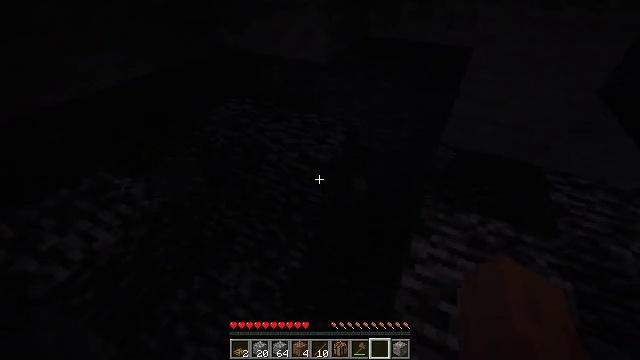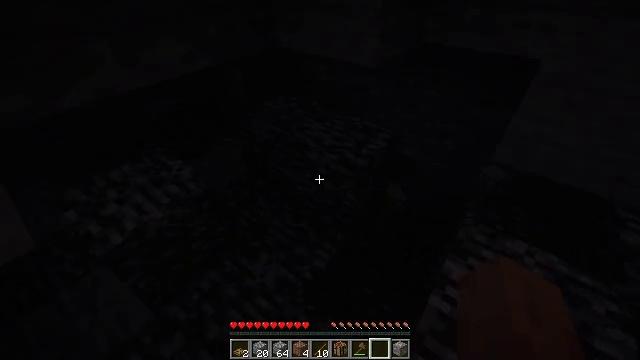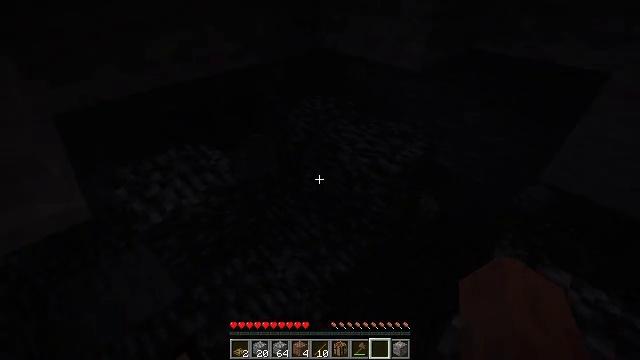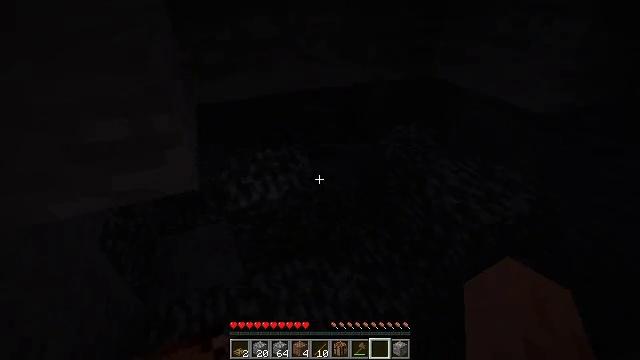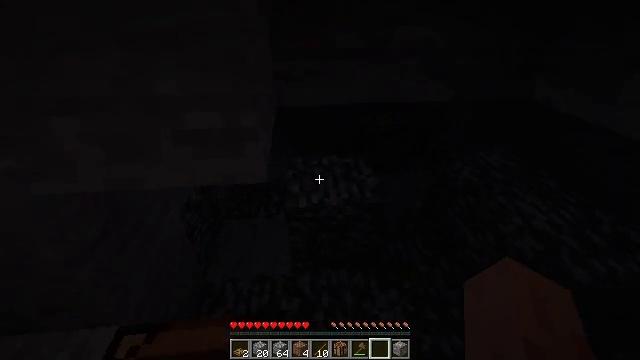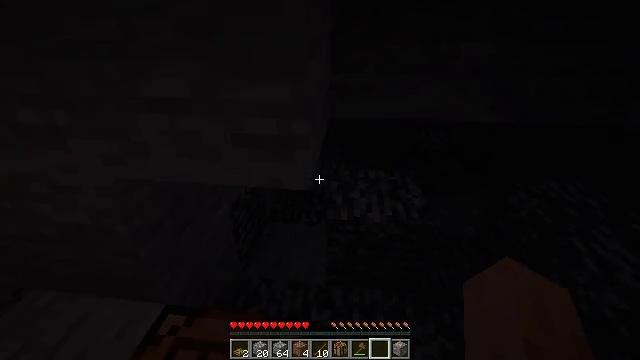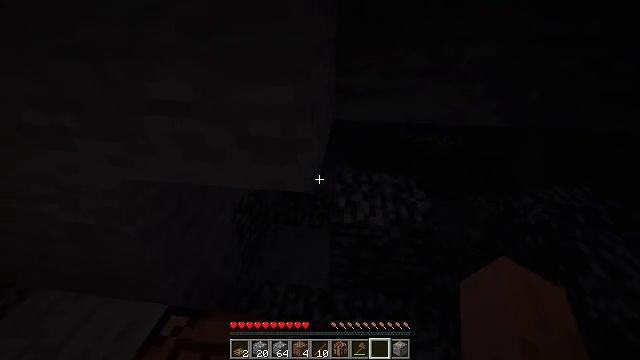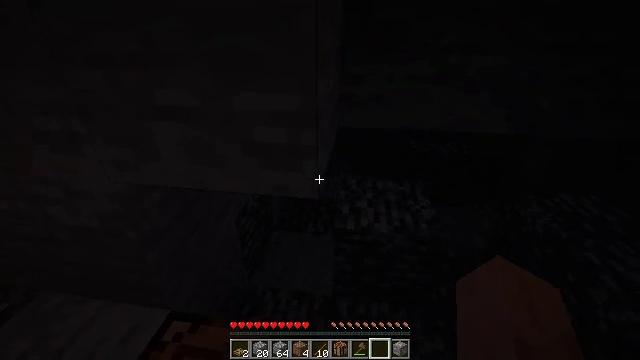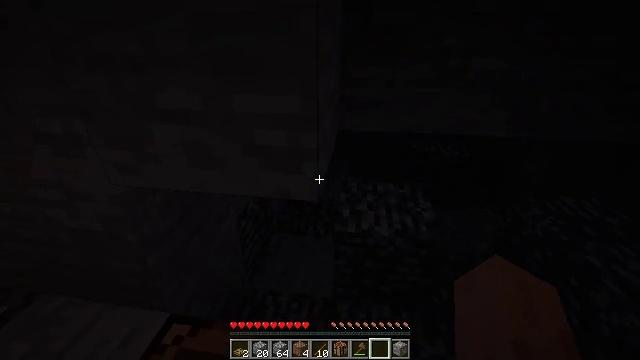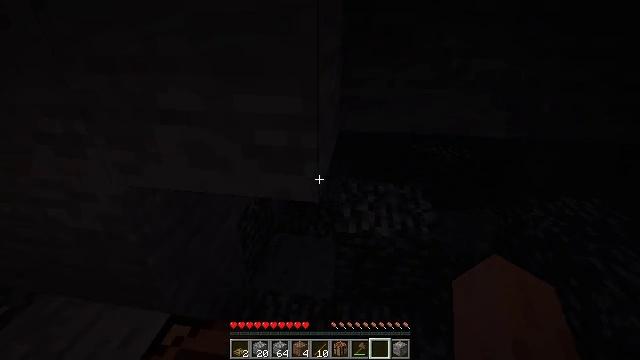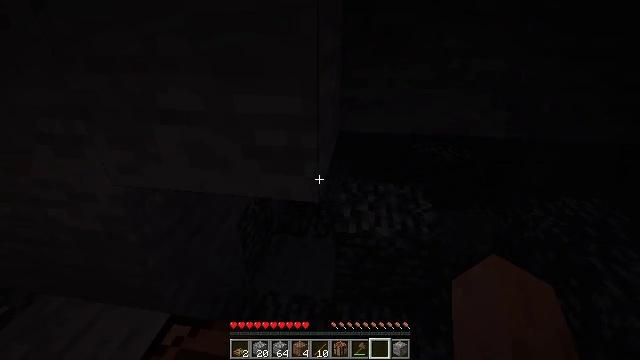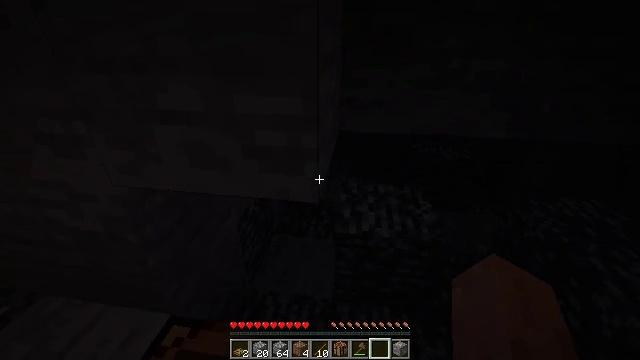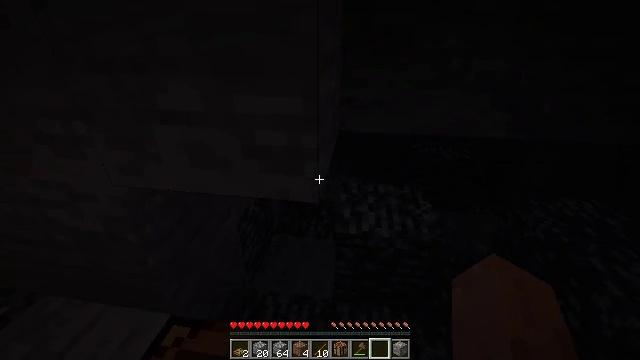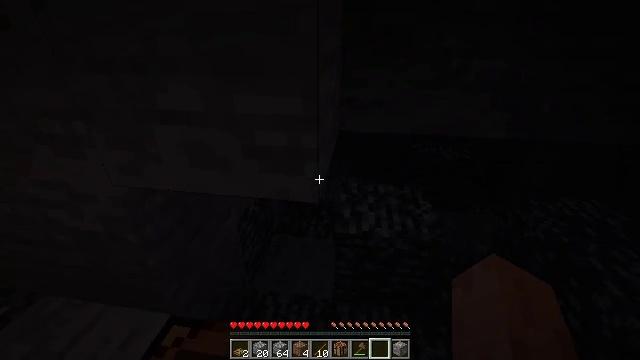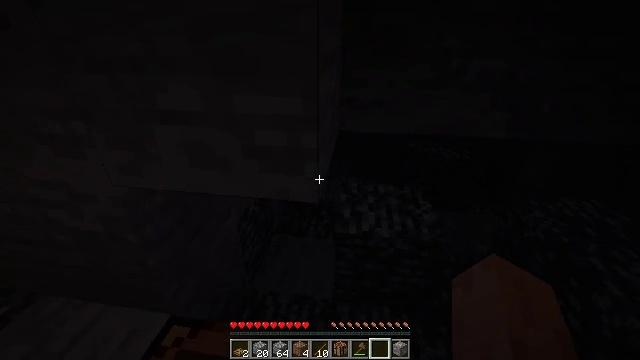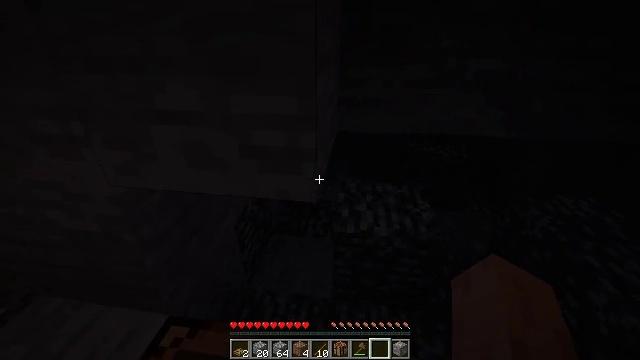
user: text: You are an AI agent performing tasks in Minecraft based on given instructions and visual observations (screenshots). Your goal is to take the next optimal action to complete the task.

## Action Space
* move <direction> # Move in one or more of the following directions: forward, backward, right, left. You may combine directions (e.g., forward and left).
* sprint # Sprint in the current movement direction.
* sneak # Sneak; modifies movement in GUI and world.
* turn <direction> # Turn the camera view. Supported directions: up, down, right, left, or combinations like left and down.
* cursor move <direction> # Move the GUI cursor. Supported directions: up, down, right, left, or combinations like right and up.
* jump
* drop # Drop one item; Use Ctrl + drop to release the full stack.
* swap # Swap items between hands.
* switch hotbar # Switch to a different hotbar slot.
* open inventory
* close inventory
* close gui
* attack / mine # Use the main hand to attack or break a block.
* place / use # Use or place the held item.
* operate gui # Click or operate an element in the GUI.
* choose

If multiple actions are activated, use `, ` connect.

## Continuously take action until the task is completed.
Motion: motion action
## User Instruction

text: craft item air
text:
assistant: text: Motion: turn left
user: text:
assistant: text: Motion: turn left
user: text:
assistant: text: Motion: turn left and up
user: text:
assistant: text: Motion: turn left and up
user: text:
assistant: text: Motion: turn left and up
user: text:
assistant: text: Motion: no_op
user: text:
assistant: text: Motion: turn left and up
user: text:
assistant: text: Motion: no_op
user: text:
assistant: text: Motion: no_op
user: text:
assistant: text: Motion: no_op
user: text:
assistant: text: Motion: no_op
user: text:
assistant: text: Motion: no_op
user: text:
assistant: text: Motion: no_op
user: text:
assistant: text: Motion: no_op
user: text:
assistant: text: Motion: no_op
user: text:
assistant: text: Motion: no_op
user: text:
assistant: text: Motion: no_op
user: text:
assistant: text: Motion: no_op
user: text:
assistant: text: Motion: no_op
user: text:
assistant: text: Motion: no_op
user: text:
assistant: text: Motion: no_op
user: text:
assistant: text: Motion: turn left and down
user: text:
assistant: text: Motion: turn left and down
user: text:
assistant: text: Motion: turn left
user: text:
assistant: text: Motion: turn right
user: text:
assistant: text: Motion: turn left
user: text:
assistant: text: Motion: turn left and down
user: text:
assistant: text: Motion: no_op
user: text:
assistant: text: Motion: no_op
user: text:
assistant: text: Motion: no_op